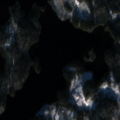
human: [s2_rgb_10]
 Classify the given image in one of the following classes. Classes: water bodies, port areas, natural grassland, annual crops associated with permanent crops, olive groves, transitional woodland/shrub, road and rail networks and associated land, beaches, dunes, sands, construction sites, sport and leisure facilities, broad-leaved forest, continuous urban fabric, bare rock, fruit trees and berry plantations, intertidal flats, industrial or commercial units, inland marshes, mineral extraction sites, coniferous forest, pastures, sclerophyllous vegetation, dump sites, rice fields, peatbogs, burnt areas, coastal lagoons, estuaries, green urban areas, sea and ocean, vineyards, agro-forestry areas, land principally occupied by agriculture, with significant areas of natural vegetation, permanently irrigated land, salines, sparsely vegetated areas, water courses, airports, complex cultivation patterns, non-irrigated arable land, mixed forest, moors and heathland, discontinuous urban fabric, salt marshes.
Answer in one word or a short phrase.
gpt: broad-leaved forest, coniferous forest, mixed forest, water bodies